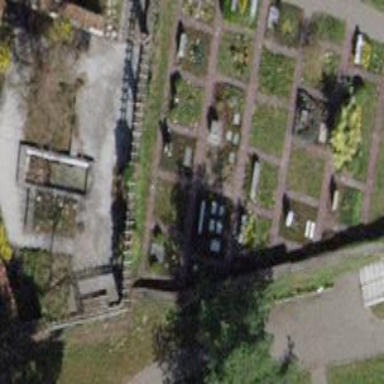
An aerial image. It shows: Historic memorial.